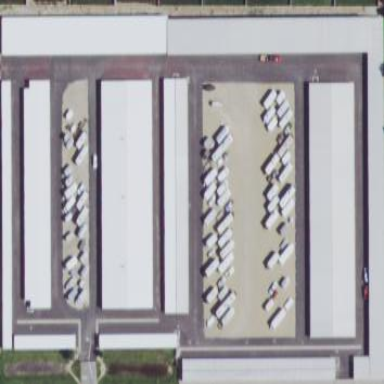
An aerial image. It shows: Industrial area with storage rental shop.